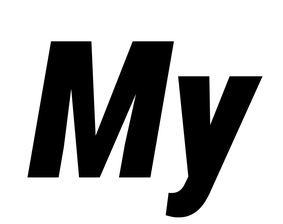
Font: Roboto-Italic_Condensed_Black_Italic